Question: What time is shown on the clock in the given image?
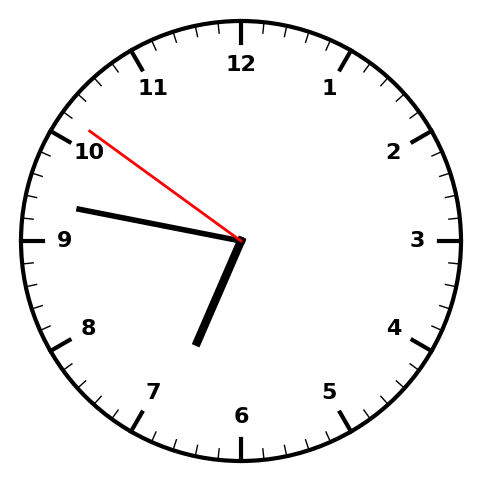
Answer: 06:46:51